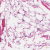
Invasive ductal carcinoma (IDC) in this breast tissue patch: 0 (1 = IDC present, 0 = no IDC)